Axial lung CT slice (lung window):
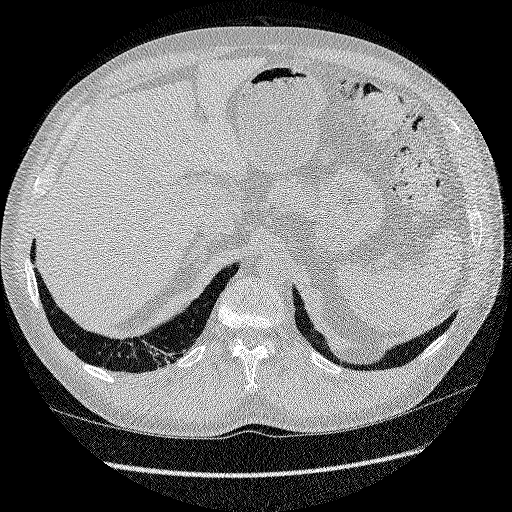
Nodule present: no